Question: I am rendering a 3D model using Mesh by reading from a .obj file, and I am trying to change its size dynamically to take the parent window's dimensions. Is there a way to resize the object? Currently when I run the app the model takes roughly half the height and one-third of the width of the main-window, and I am not sure where it picks it up from.
I have tried to use viewportRect in ForwardRenderer but that did not change the display. I was also trying to figure out if zooming with the camera would be possible, but from what I saw in the docs the zoom scale factor needs hardcoded integer values and again I need it to be dynamic.
The current display is like this -

Here is my code -
'''
Rectangle {
id: rootWindow
color: "black"
Visualizer {}
}
'''
'''
import Qt3D.Core 2.12
import Qt3D.Render 2.12
import Qt3D.Extras 2.12
import Qt3D.Input 2.12
import QtQuick.Scene3D 2.12
import QtQuick 2.12 as QQ2
Scene3D {
id: scene3d
anchors.fill: parent
focus: true
aspects: ["input", "logic"]
cameraAspectRatioMode: Scene3D.AutomaticAspectRatio
Entity {
id: sceneRoot
Camera {
id: camera
projectionType: CameraLens.PerspectiveProjection
fieldOfView: 45
nearPlane: 0.1
farPlane: 1000.0
position: Qt.vector3d(0.0, 0.0, 40.0)
upVector: Qt.vector3d(0.0, 1.0, 0.0)
viewCenter: Qt.vector3d(0.0, 0.0, 0.0)
}
FirstPersonCameraController {
camera: camera
}
components: [
RenderSettings {
activeFrameGraph: ForwardRenderer {
camera: camera
clearColor: "transparent"
Viewport {
id: viewport
normalizedRect: Qt.rect(0, 0, 1, 1)
}
}
},
InputSettings {
id: inputSettings
}
]
PhongMaterial {
id: material
}
Mesh {
id: sphereMesh
// source: "images/face3d/face_bse_mesh.obj"
source: "images/robo-obj-pose4/source/d2f0cff60afc40f5afe79156ec7db657.obj"
}
Transform {
id: modelTransform
property real userAngle: 0.0
matrix: {
var m = Qt.matrix4x4()
m.rotate(userAngle, Qt.vector3d(0, 1, 0))
// m.translate(Qt.vector3d(20, 0, 0))
return m
}
}
QQ2.NumberAnimation {
target: modelTransform
property: "userAngle"
duration: 10000
from: 0
to: 360
loops: QQ2.Animation.Infinite
running: true
}
Entity {
id: sphereEntity
components: [sphereMesh, material, modelTransform]
}
OrbitCameraController{
id: orbitCamera
camera: camera
}
}
}
'''
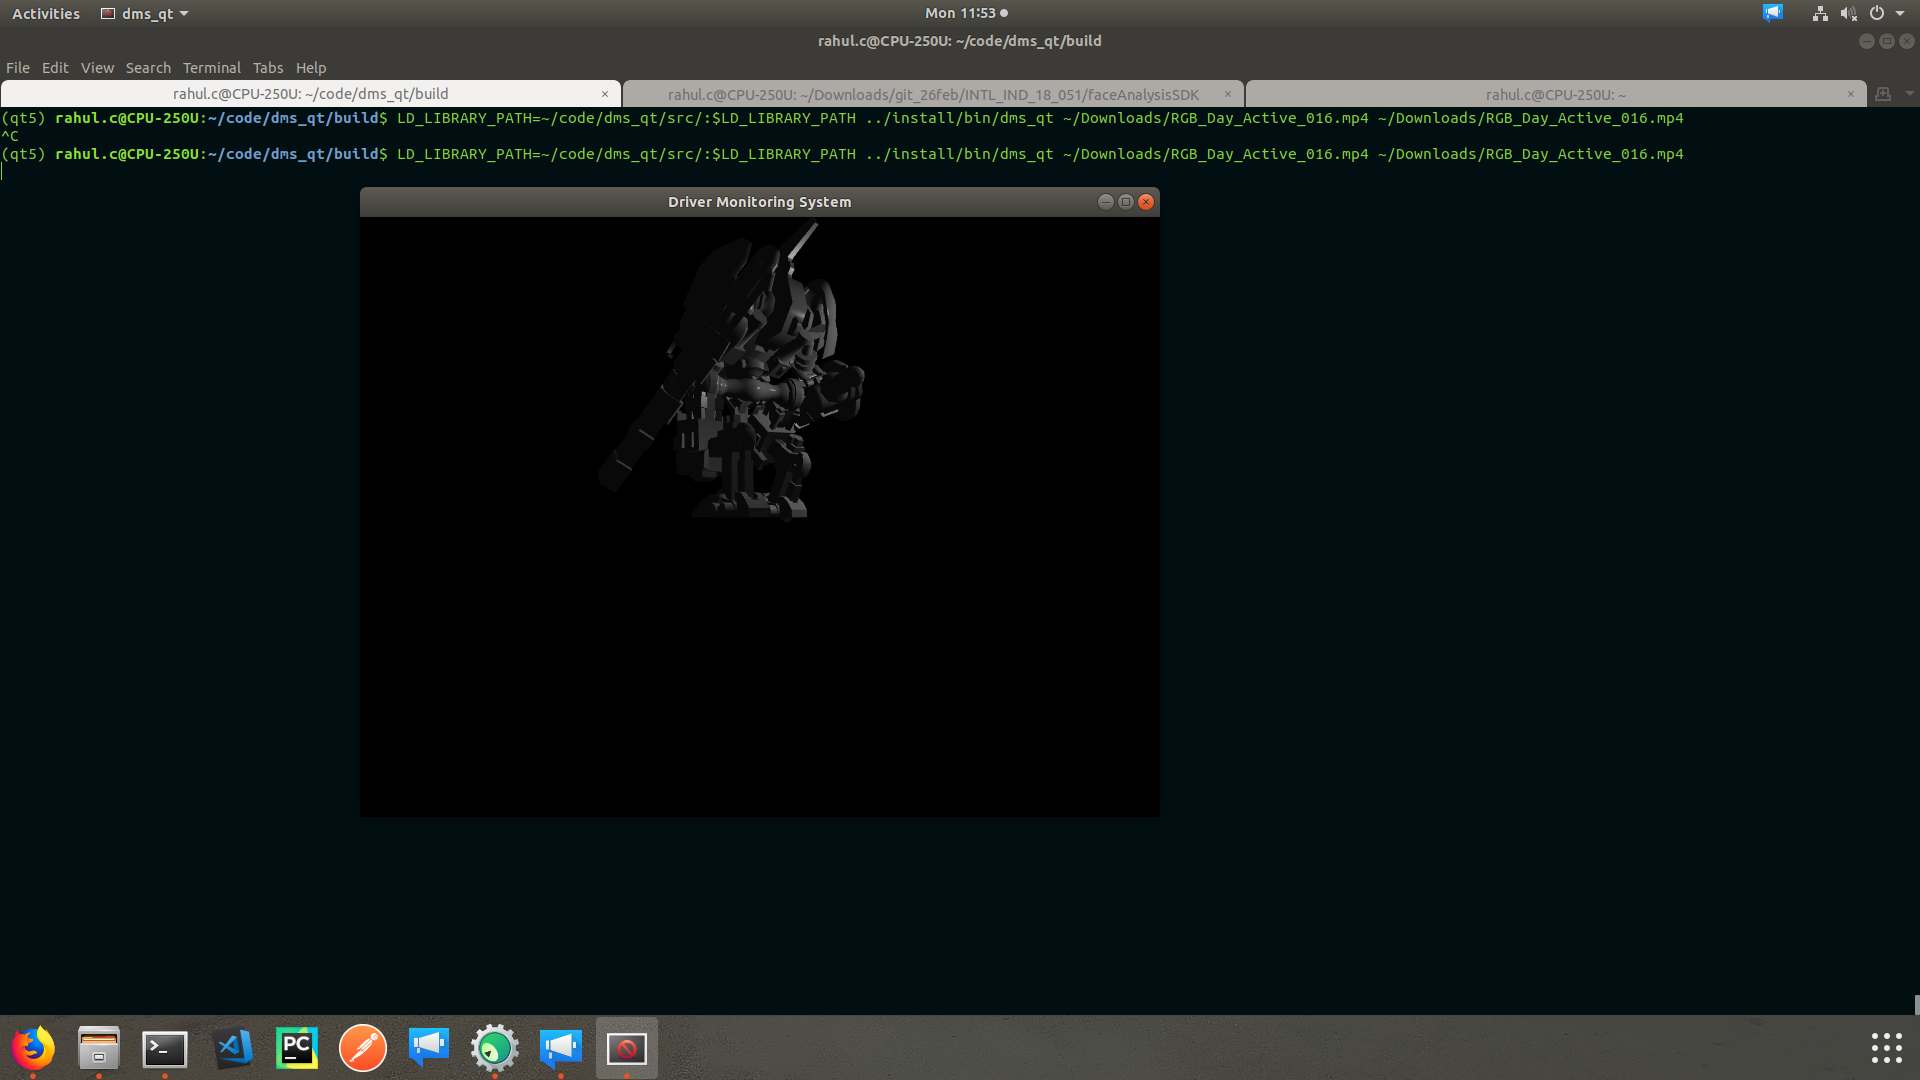
Answer: So after a lot of asking around I have found the solution to this. It's a fairly simple enough trick.
You just need to add the following code in the Mesh, and that takes care of resizing the model in it's containing window.
'''
Mesh {
----
onStatusChanged: {
if(status == Mesh.Ready)
camera.viewAll()
}
}
'''
Sometimes while rendering the model its edges tend to go beyond the boundaries of the parent window. Adding some anchors.margins in the root Scene3D usually takes care of that.